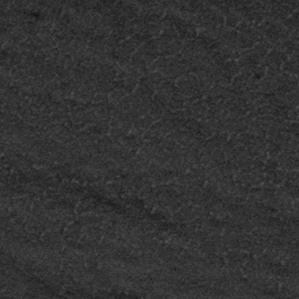
Label: frost